Question: I have a page that consists of an 'ImageView', and a 'RecyclerView'. The 'RecyclerView' contains a small number of items (currently three) and only takes up around a quarter of the screen on my test device. However, despite trying numerous layout options, I cannot get the 'RecyclerView' to effectively wrap its content and take up just enough space required to contain these three rows, and leave the rest of the space for my 'ImageView'.
To help illustrate what I mean, I have drawn two diagrams. The first shows what I would like to happen, and the second what is happening:

So far, I have tried several different combinations of 'RelativeLayout' - for instance, I will set 'RecyclerView' to 'layout:align_ParentBottom' and the second 'RelativeLayout' that contains the 'ImageView' to 'layout:alignComponent' so that its bottom matches the 'RecyclerView' top (this would normally drag the 'ImageView' layout so that it fills any reminaing space, which is what I would like to happen.)
The 'RecyclerView' though just keeps occupying all the space it can, even though it only contains a few rows. The current "solution" I have is to place everything inside a 'LinearLayout' and set less 'gravity' to the 'RecyclerView', but it isn't ideal, because on different emulators it wont line up completely with the bottom of the screen, and in others there isn't enough room and the 'RecyclerView' becomes scrollable.
Thanks in advance for any help and suggestions anyone can offer.
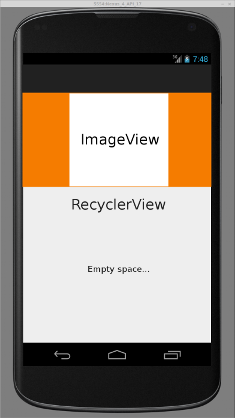
Answer: Many thanks to everyone who contributed, but I have found a programmatic solution outside of the 'layout' files. In case anyone else is looking for a solution to this problem, I found one <URL>.
It appears as if there is an issue with 'RecyclerView' currently where it doesn't wrap content. The answer is to construct a custom class that extends 'LinearLayoutManager'. I have posted the solution that worked for me below - most of it is copy and pasted from the answer given in the link I quoted. The only small issue is that it doesn't account for the extra space added by decorations, which is why I had to make a small tweak to the following line near the end of the code:
'''
//I added the =2 at the end.
measuredDimension[1] = view.getMeasuredHeight() + p.bottomMargin + p.topMargin + 2;
'''
Here is the code in its entirety:
'''
public class HomeLinearLayoutManager extends LinearLayoutManager{
HomeLinearLayoutManager(Context context, int orientation, boolean reverseLayout) {
super(context, orientation, reverseLayout);
}
private int[] mMeasuredDimension = new int[2];
@Override
public void onMeasure(RecyclerView.Recycler recycler, RecyclerView.State state,
int widthSpec, int heightSpec) {
final int widthMode = View.MeasureSpec.getMode(widthSpec);
final int heightMode = View.MeasureSpec.getMode(heightSpec);
final int widthSize = View.MeasureSpec.getSize(widthSpec);
final int heightSize = View.MeasureSpec.getSize(heightSpec);
int width = 0;
int height = 0;
for (int i = 0; i < getItemCount(); i++) {
measureScrapChild(recycler, i,
View.MeasureSpec.makeMeasureSpec(i, View.MeasureSpec.UNSPECIFIED),
View.MeasureSpec.makeMeasureSpec(i, View.MeasureSpec.UNSPECIFIED),
mMeasuredDimension);
if (getOrientation() == HORIZONTAL) {
width = width + mMeasuredDimension[0];
if (i == 0) {
height = mMeasuredDimension[1];
}
} else {
height = height + mMeasuredDimension[1];
if (i == 0) {
width = mMeasuredDimension[0];
}
}
}
switch (widthMode) {
case View.MeasureSpec.EXACTLY:
width = widthSize;
case View.MeasureSpec.AT_MOST:
case View.MeasureSpec.UNSPECIFIED:
}
switch (heightMode) {
case View.MeasureSpec.EXACTLY:
height = heightSize;
case View.MeasureSpec.AT_MOST:
case View.MeasureSpec.UNSPECIFIED:
}
setMeasuredDimension(width, height);
}
private void measureScrapChild(RecyclerView.Recycler recycler, int position, int widthSpec,
int heightSpec, int[] measuredDimension) {
View view = recycler.getViewForPosition(position);
if (view != null) {
RecyclerView.LayoutParams p = (RecyclerView.LayoutParams) view.getLayoutParams();
int childWidthSpec = ViewGroup.getChildMeasureSpec(widthSpec,
getPaddingLeft() + getPaddingRight(), p.width);
int childHeightSpec = ViewGroup.getChildMeasureSpec(heightSpec,
getPaddingTop() + getPaddingBottom(), p.height);
view.measure(childWidthSpec, childHeightSpec);
measuredDimension[0] = view.getMeasuredWidth() + p.leftMargin + p.rightMargin;
measuredDimension[1] = view.getMeasuredHeight() + p.bottomMargin + p.topMargin + 2;
recycler.recycleView(view);
}
}
}
'''
Thanks again.